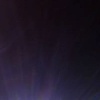
Label: space